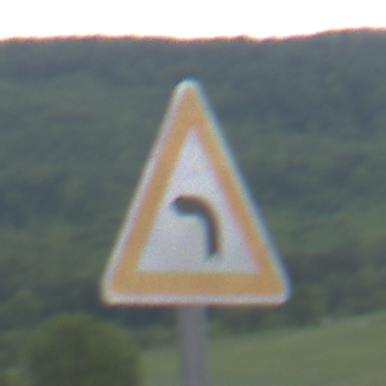
Verkehrszeichen: KurveLinks
Umgebung: Outdoor, RoadRail
Tageszeit: Midday
Wetter: PartlyCloudy
Licht: Natural
Jahreszeit: NotSpecified
Kontrast: LowContrast